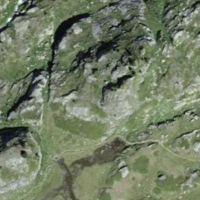
EUNIS habitat code: 26
Species observed at this site:
Juniperus communis